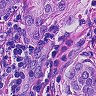
Metastatic tissue present: yes